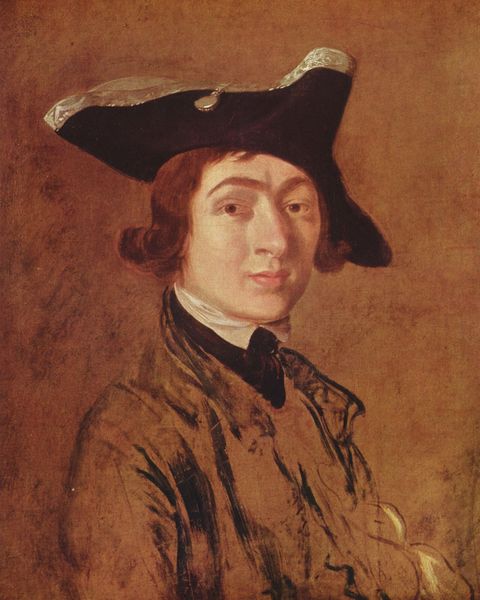
Titel: Selbstporträt
Künstler: Thomas Gainsborough
Standort: Houghton
Institution: Collection Marchioness of  Cholmondeley
Schlagwörter: dunkel, gemälde, hand, mann, schatten, weiß, braun, frankreich, frisur, haar, hell, hintergrund, hut, kleider, kreide, licht, mund, nase, pastell, profil, schwarz, skizze, zeichnung, blick, rot, malerei, anzug, hemd, jacke, jung, mütze, augen, barock, blass, gesicht, kleidung, kragen, mensch, silber, bildnis, hals, herr, portrait, porträt, öl, gold, haare, mantel, saum, augenbrauen, borte, brustbild, brünett, england, frontal, kinn, knopf, lippen, locke, locken, seide, traurig, ton, studie, monochrom, linien, rang, französisch, romantik, seemann, krawatte, brauen, büste, halstuch, dreiviertelansicht, edel, junge, wange, augenbraue, dreiviertelprofil, jackett, krempe, rothaarig, halblang, militär, soldat, leinwand, dreispitz, bekleidung, unvollendet, arrogant, halbprofil, general, halsbinde, flotte, medaille, seefahrer, unfertig, selbstbewusst, rötel, preußen, tolle, joppe, skizzenhaft, rost, skizziert, schearz, schulterstück, dreibiertelprofil, mentel, außenrolle, brustbil, dreieckhut, 1830, koppe, silberborte